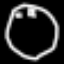
Label: clock